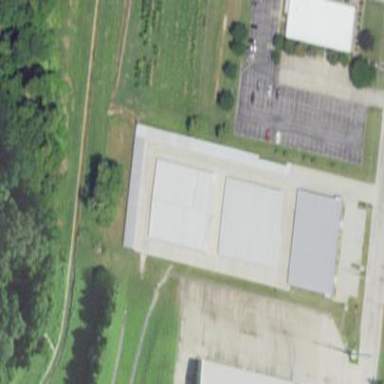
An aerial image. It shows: Building that serves as storage rental shop.